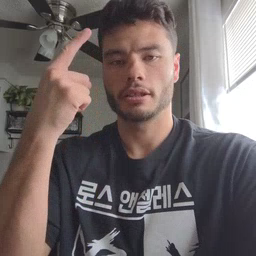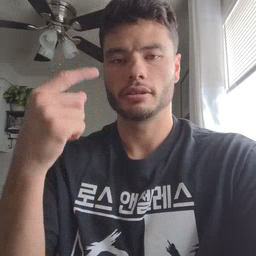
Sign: penny